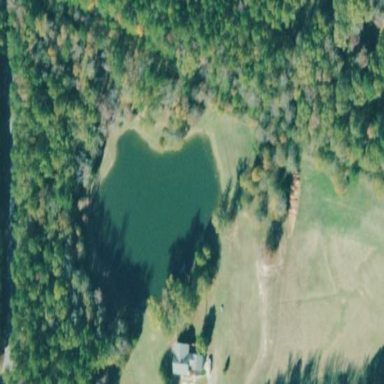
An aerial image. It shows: Pond surrounded by natural water.